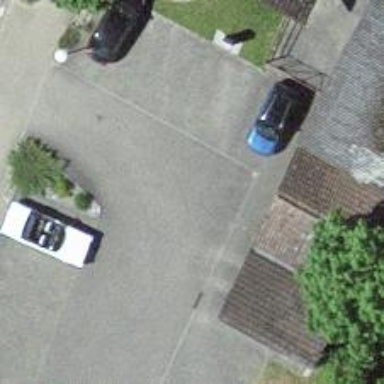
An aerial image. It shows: Garage.